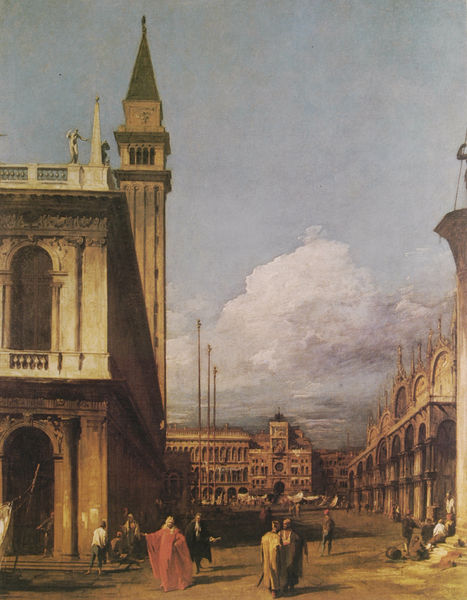
Titel: The Piazzetta: looking North
Künstler: Canaletto (Antonio Canal)
Standort: (Großbritannien)
Institution: Royal Collection
Schlagwörter: blau, dunkel, gemälde, himmel, mann, meer, schatten, wasser, weiß, wolken, frauen, gelb, kirchturm, menschen, ocker, sitzen, stadt, abend, braun, fenster, frau, geste, hell, licht, männer, orange, schwarz, strasse, strassenszene, säule, säulen, dach, gebäude, rot, weg, wolke, beige, malerei, hemd, architektur, barock, mensch, spitze, stehen, stein, öl, brüstung, kirche, sonne, figur, gewand, paar, personen, renaissance, rosa, genre, kirchturmspitze, turm, turmspitze, skulptur, hellblau, balkon, ecke, schlagschatten, ansicht, bogen, fassade, fassaden, italien, passanten, perspektive, vedute, venedig, hellbraun, tag, herbst, fußgänger, markt, platz, figuren, hafen, rundbogen, ölgemälde, staffage, treppe, detail, uhr, durchgang, stufen, galerie, stadtansicht, bögen, arkade, maske, glockenturm, türme, palast, palazzo, balustrade, helm, arkaden, sonntag, mauern, doge, verfolgung, obelisk, reichtum, marktplatz, achsen, adlige, bibliothek, löwe, macht, spaziergänger, pyramide, laubengang, canaletto, campanile, lagune, roter mantel, fensterachsen, fahnenstange, rundbogenfenster, säulenordnung, ordnung, bogenfenster, halbsäule, baluster, tourismus, touristen, piazetta, piazza, dachgarten, markus, markusdom, san marco, blau weiß, fahnenstangen, dogenpalast, markusplatz, venezianisch, spitzhelm, markuskirche, doppelpilaster, kampanile, theodorus, arkadengangd, fßgänger, lagunenstadt, ogenpalast, rudnbogenfenster, zierpyramide, 18. jahrhundert, schreibschränke